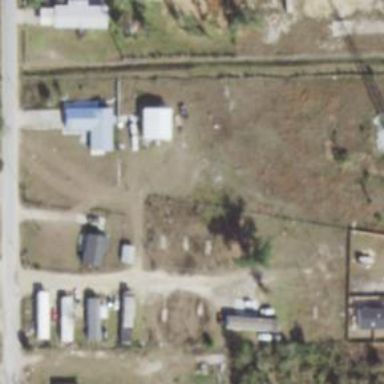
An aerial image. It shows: Residential area known as trailer park.